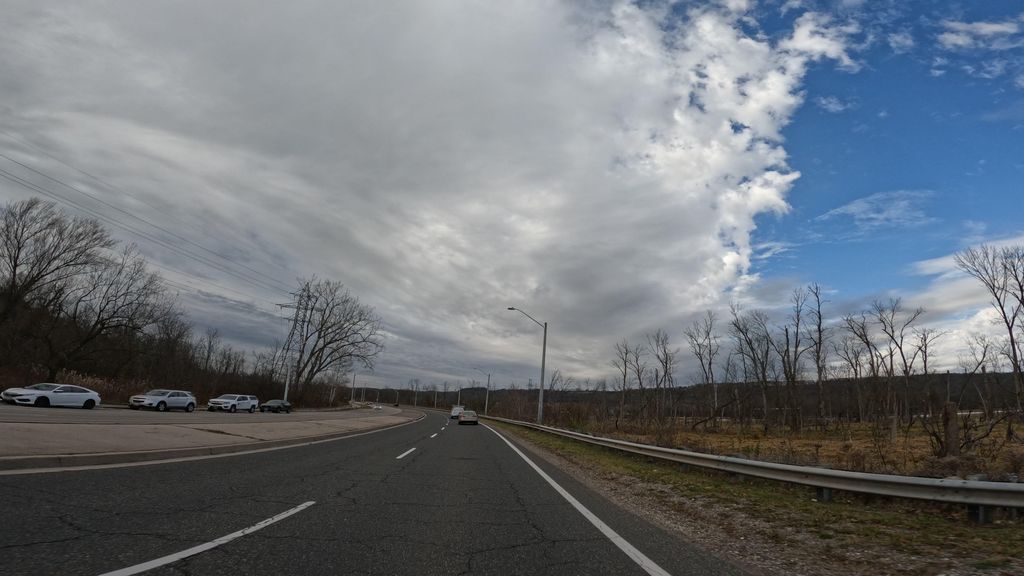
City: hamilton